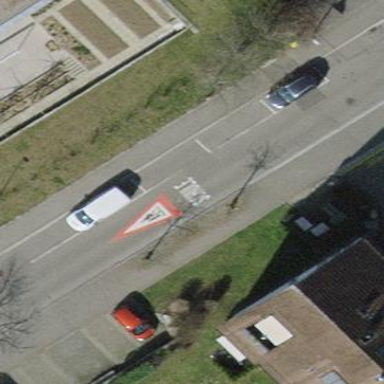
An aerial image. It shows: Parking lane designated for parking.